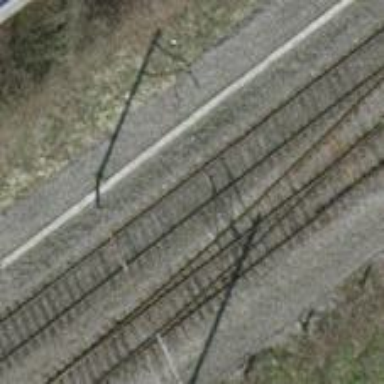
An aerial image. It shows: Single railway track with electrified contact line.